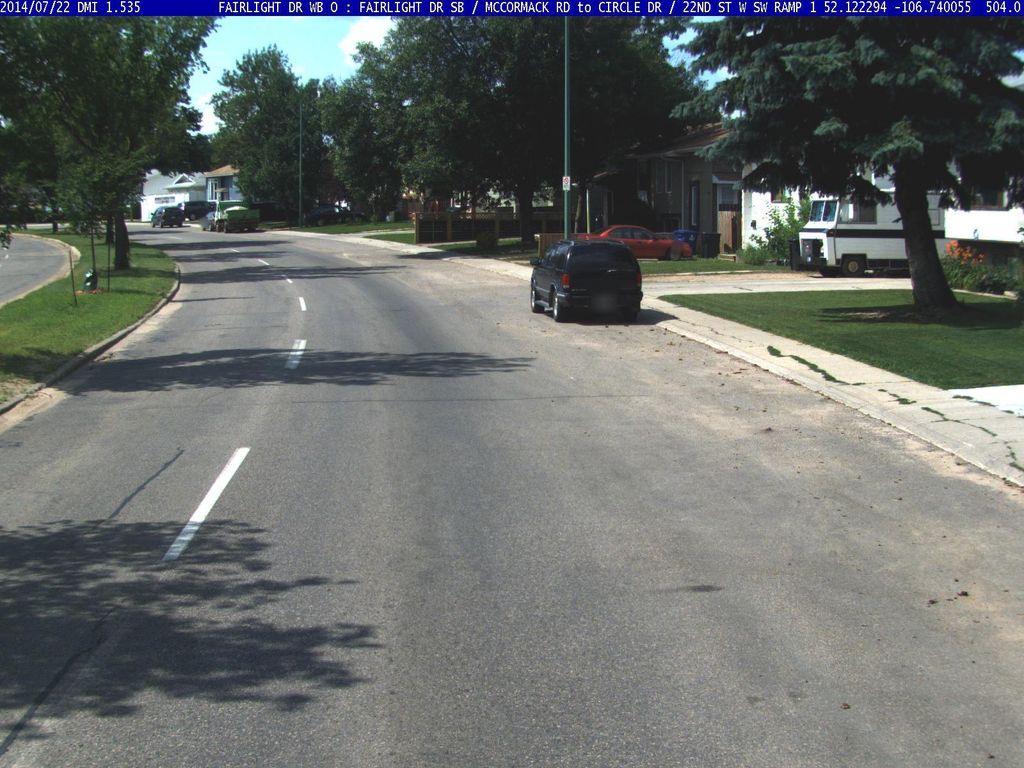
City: saskatoon